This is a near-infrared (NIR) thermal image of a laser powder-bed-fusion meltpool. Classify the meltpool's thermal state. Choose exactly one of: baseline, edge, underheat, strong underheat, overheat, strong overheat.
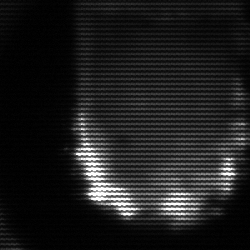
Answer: baseline